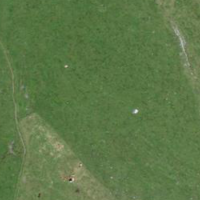
EUNIS habitat code: 26
Species observed at this site:
Gentianella campestris